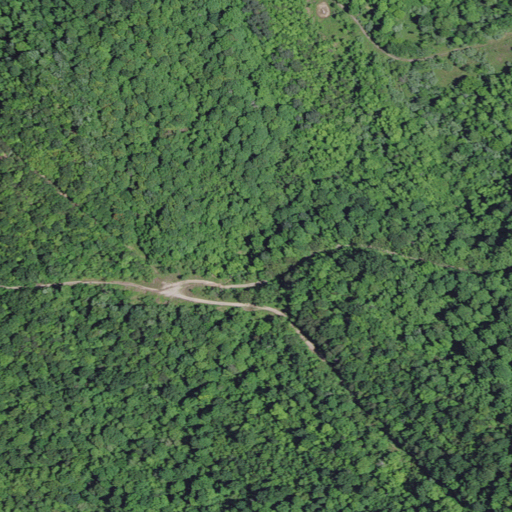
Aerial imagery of gap in Kentucky named Jane Gap containing deciduous forest, grassland, and mixed forest